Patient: sex M, age 75
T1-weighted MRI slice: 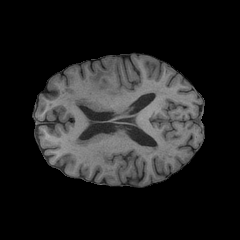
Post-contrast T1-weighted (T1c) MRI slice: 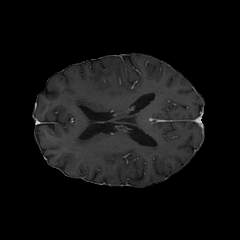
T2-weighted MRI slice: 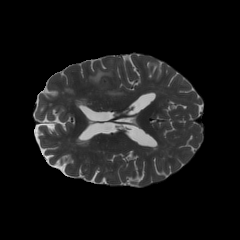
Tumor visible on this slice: yes
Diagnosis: Glioblastoma, IDH-wildtype
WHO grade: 4